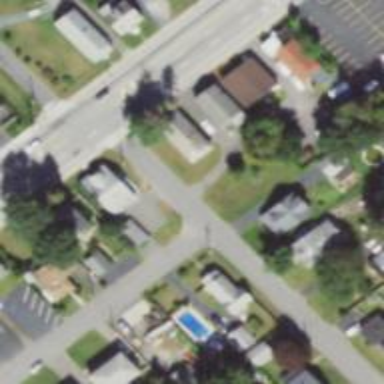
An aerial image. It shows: Road with stop sign.